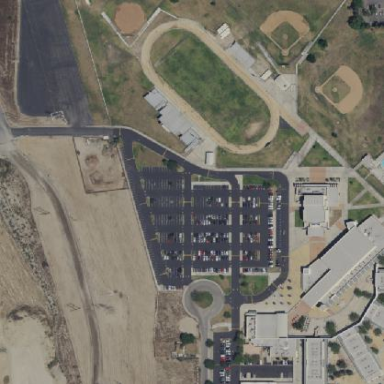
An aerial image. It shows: School.